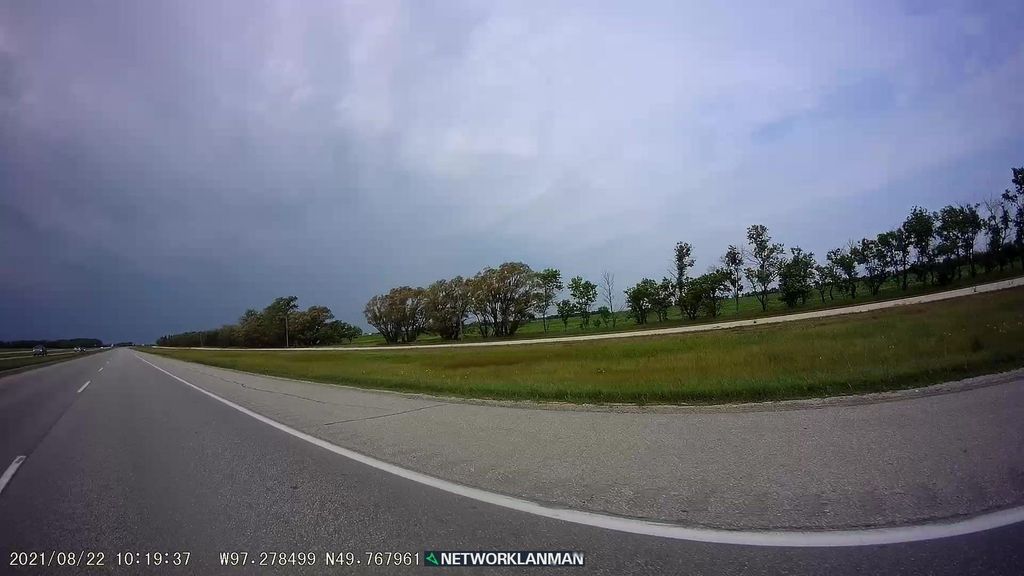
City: winnipeg